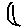
Label: moon